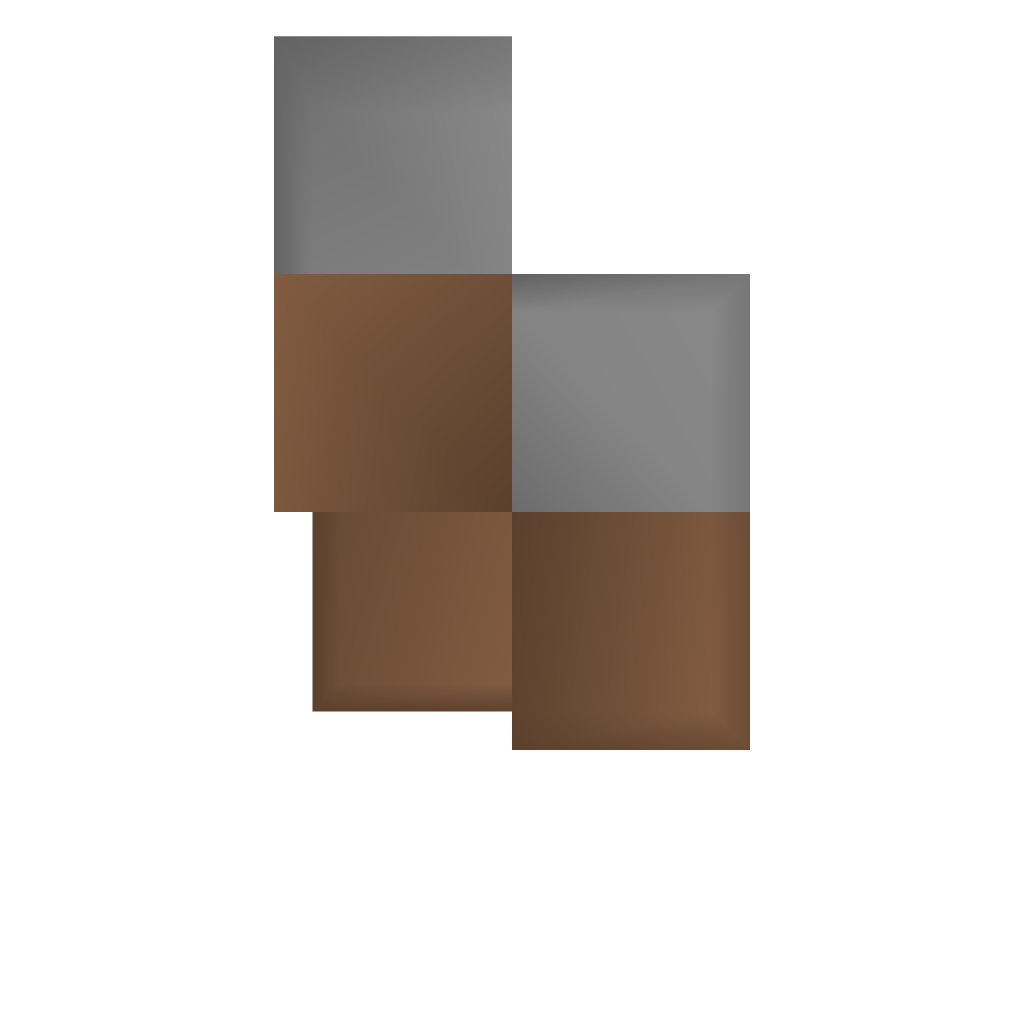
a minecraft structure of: simple row furnaces